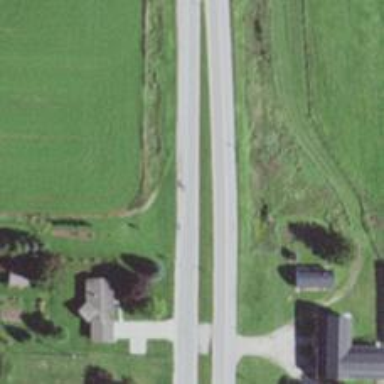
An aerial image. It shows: Secondary road.